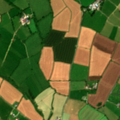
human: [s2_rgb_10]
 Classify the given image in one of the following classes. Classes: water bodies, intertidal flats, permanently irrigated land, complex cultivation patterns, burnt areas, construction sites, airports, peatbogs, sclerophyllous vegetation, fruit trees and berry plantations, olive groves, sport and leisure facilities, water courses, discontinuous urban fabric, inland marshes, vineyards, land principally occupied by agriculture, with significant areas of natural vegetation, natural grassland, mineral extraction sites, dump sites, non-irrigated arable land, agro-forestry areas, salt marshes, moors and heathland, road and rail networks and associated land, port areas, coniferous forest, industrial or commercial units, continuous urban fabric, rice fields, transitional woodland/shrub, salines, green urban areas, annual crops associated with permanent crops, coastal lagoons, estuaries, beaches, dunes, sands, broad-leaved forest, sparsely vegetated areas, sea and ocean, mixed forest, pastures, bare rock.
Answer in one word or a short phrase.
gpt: pastures, complex cultivation patterns